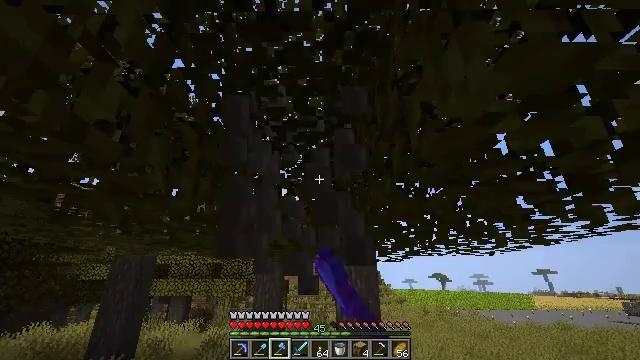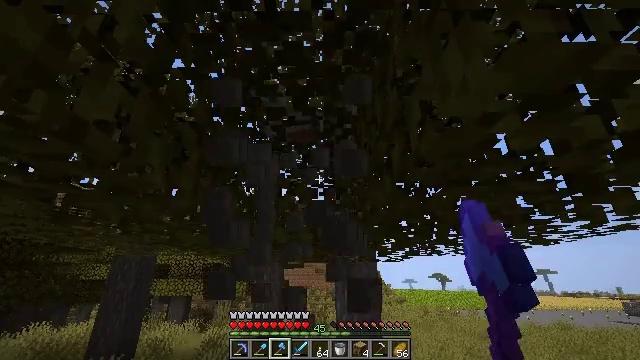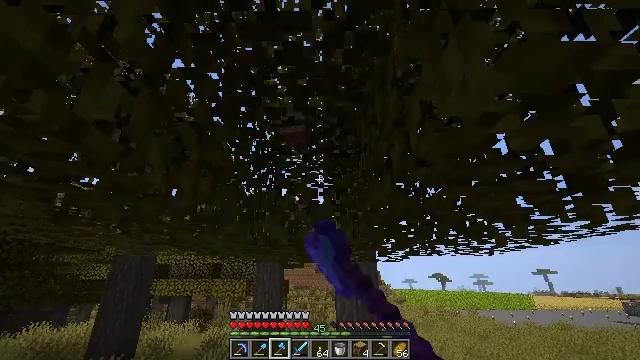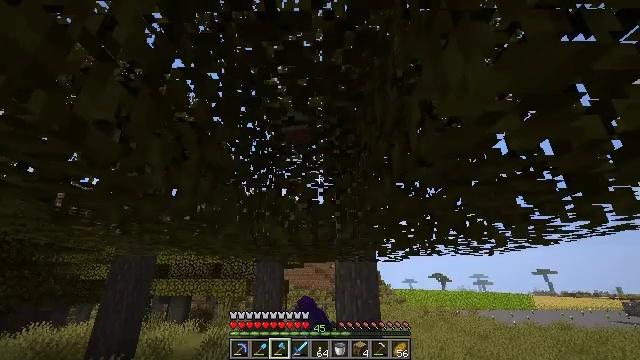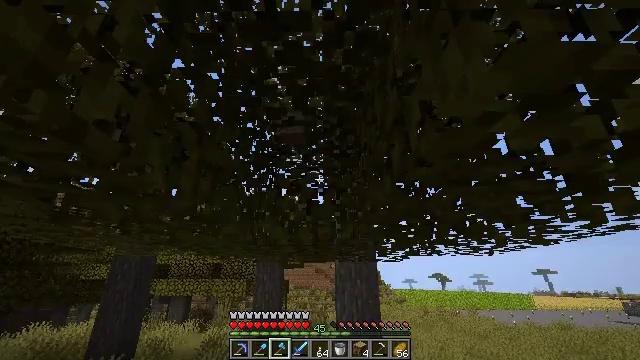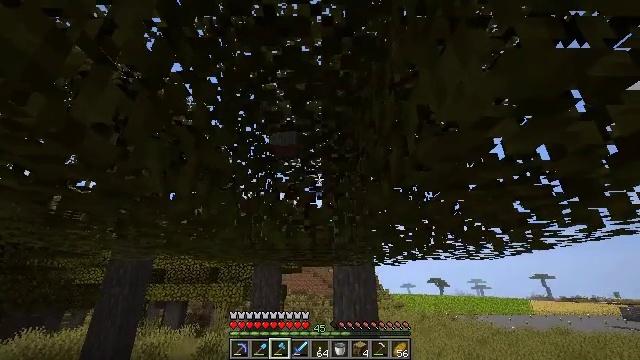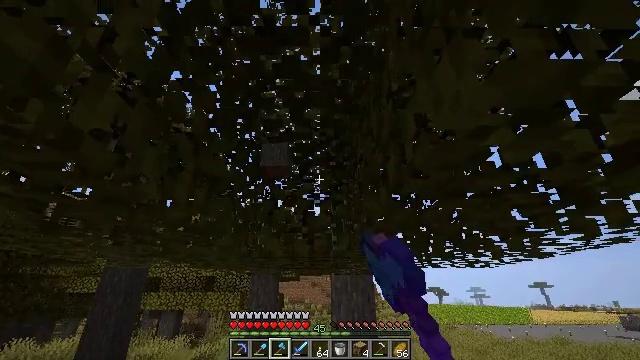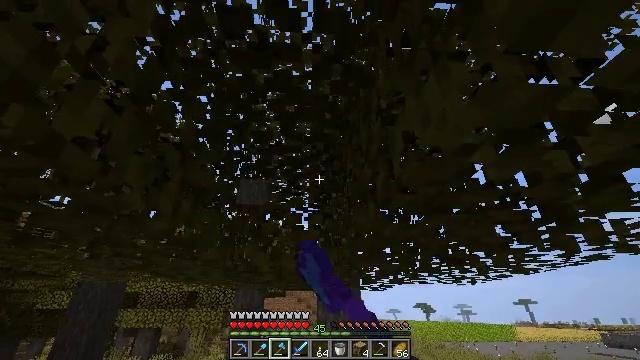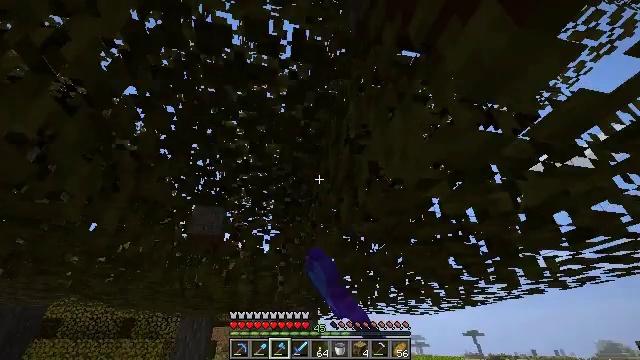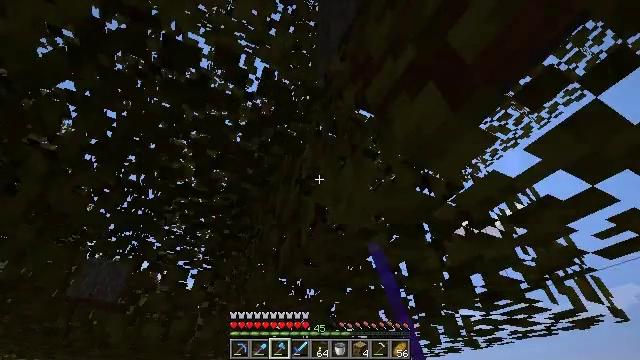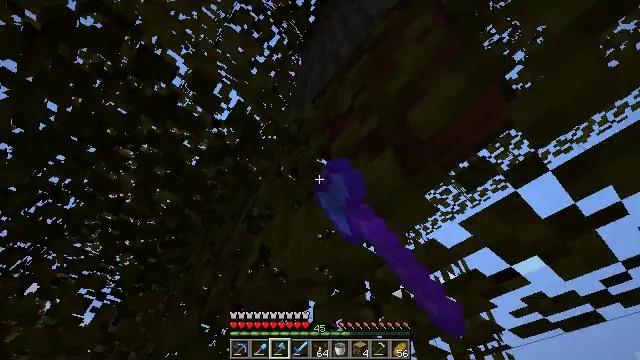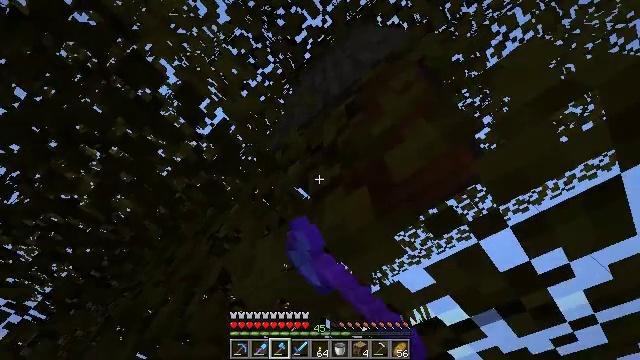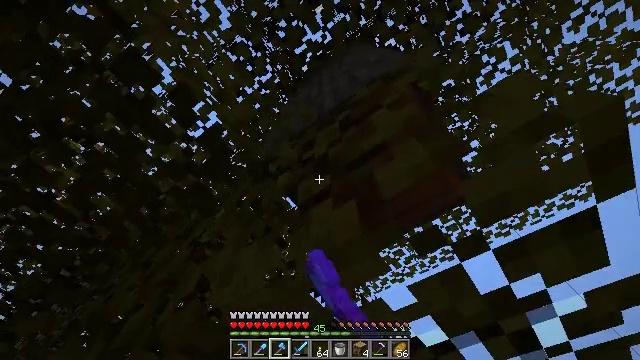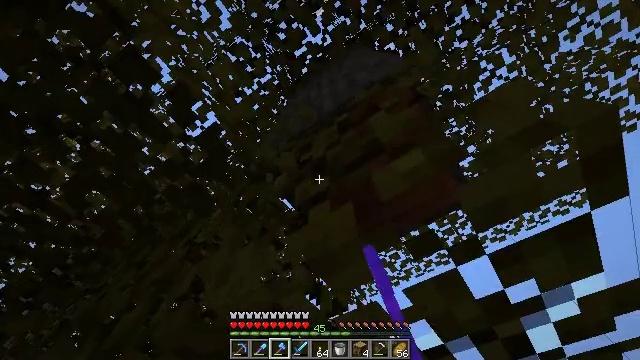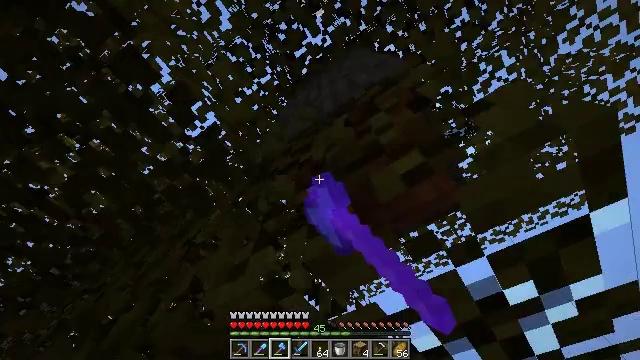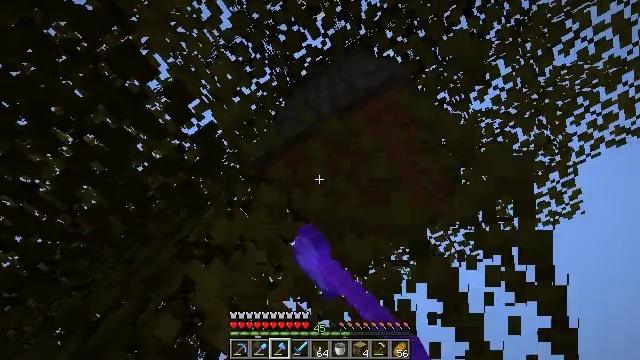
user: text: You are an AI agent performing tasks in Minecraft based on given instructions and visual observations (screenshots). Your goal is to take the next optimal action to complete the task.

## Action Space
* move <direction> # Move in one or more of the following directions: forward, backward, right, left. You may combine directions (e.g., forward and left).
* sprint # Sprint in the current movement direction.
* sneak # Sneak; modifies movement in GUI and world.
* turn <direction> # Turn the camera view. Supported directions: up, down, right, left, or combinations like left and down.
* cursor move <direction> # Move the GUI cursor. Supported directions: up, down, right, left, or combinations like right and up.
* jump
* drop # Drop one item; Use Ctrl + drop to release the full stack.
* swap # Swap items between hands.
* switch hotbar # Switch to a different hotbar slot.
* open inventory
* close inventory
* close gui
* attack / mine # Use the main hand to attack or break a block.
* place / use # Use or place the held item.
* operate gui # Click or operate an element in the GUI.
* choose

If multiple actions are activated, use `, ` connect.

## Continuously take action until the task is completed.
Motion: motion action
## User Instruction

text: Harvest acacia leaves with your hand or a tool.
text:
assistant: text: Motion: attack / mine
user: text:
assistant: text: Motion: attack / mine
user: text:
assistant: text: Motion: attack / mine
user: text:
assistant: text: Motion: attack / mine
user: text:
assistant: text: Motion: attack / mine
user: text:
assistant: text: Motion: turn up, attack / mine
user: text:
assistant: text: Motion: turn right and up, attack / mine
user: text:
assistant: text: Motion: turn right and up, attack / mine
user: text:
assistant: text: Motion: turn right and up, attack / mine
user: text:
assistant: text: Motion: turn right and up, attack / mine
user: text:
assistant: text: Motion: turn right and up, attack / mine
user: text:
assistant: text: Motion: turn right and up, attack / mine
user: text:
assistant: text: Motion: turn right, attack / mine
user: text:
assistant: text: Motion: attack / mine
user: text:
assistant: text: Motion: turn right, attack / mine
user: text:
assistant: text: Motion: turn right and up, attack / mine
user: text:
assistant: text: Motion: turn right and up, attack / mine
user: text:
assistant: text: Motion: turn right and up, attack / mine
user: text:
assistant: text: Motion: attack / mine
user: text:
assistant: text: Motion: attack / mine